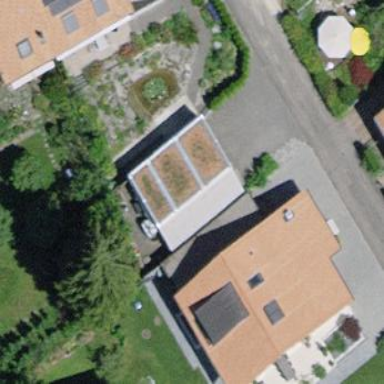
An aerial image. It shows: Garage building.